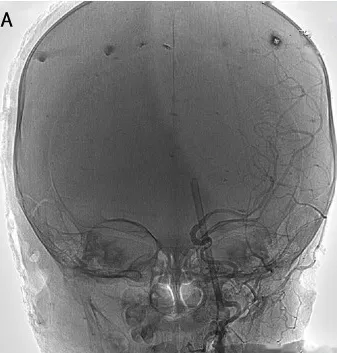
Imaging of digital subtraction angiography. (A) Focal compression of the C4 segment of the left internal carotid artery but no leakage of the contrast agent.
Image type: radiology (x_ray)